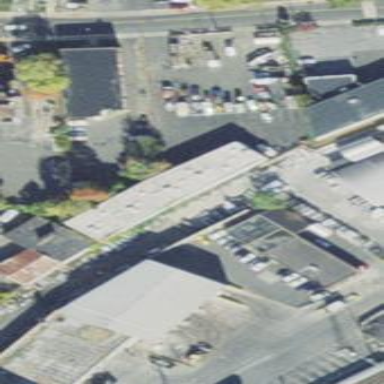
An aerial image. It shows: Part of building.